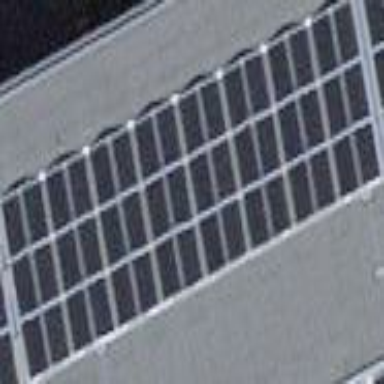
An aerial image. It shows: Solar power generator with photovoltaic panels.